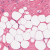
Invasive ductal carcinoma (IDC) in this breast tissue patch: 0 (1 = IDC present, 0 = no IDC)